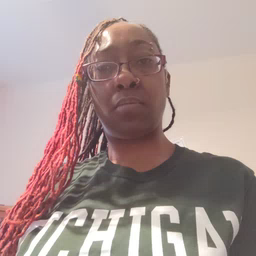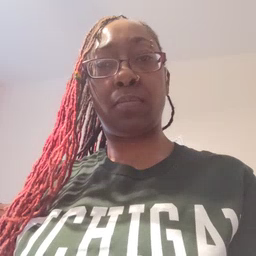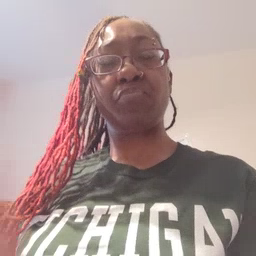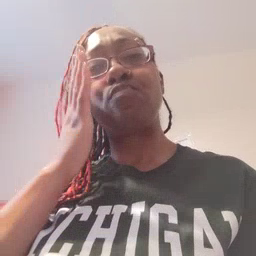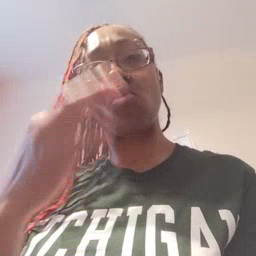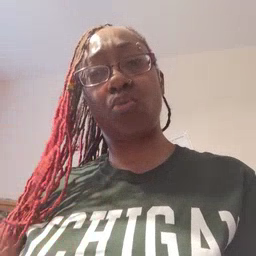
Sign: bedroom